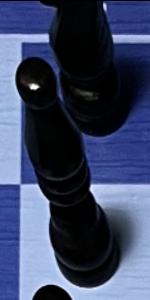
Label: Bishop_Black